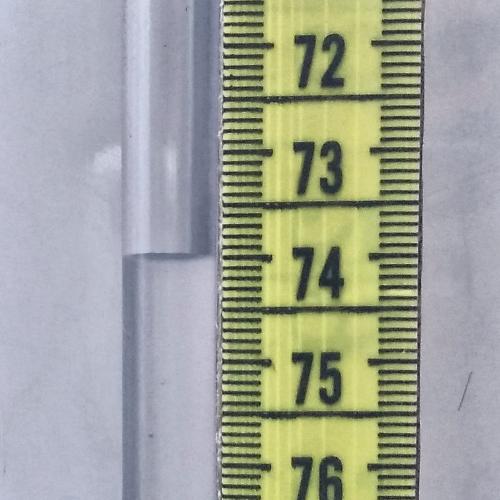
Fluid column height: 74.0 cm